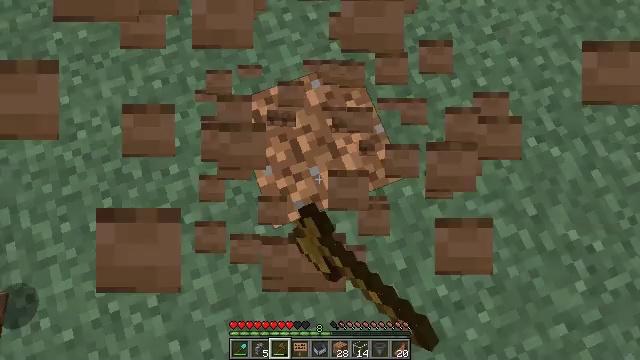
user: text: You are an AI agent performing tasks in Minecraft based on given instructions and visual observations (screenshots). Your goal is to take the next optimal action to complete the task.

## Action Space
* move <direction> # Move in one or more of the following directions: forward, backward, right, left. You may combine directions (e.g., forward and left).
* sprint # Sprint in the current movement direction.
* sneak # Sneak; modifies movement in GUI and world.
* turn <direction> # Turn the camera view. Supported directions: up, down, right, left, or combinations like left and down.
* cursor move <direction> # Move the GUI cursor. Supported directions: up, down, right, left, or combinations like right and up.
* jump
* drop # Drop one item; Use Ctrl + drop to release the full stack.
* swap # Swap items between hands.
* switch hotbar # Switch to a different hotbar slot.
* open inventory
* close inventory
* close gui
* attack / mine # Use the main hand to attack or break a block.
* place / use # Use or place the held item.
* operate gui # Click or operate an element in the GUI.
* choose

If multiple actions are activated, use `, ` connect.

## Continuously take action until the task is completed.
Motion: motion action
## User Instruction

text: Break the jungle planks to recycle them.
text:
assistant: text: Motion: attack / mine